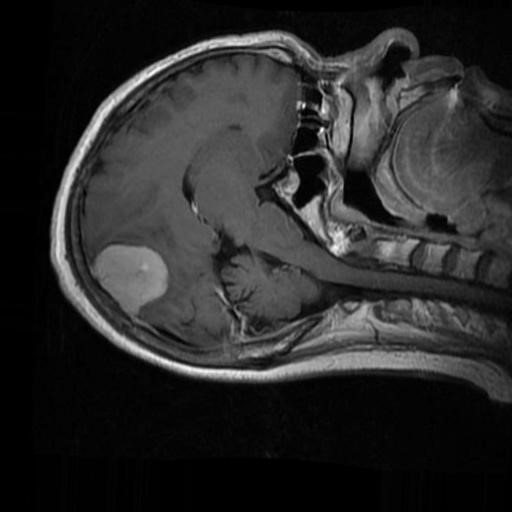
Label: brain_menin